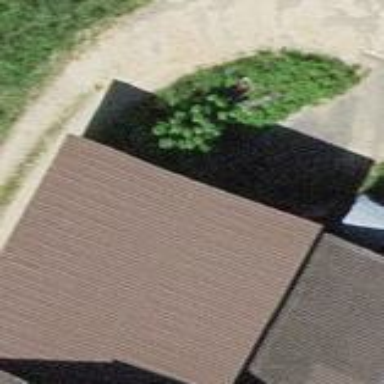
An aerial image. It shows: View of roof of building.